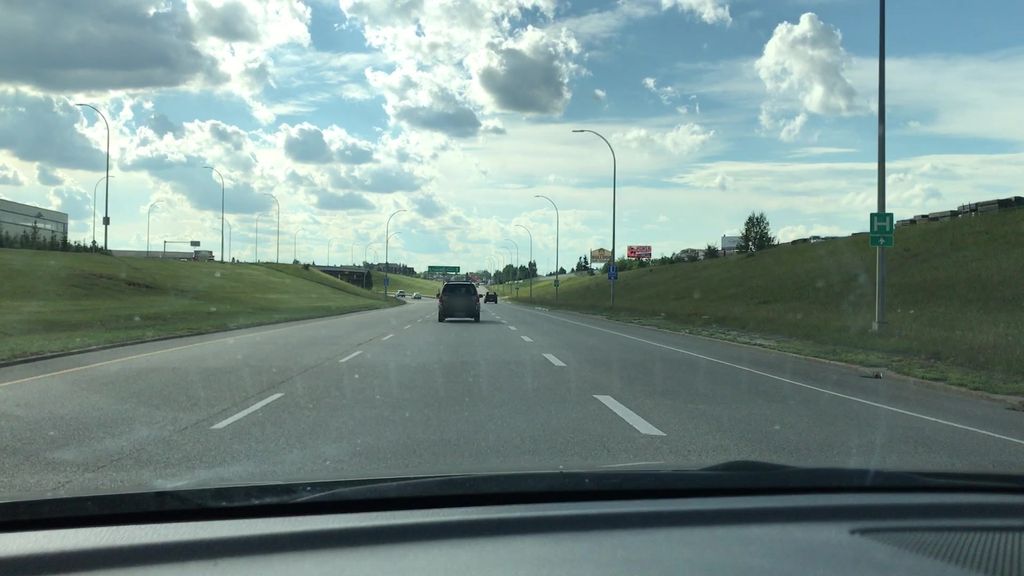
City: edmonton